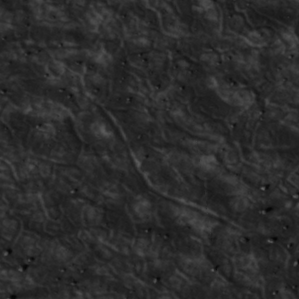
Label: non_frost